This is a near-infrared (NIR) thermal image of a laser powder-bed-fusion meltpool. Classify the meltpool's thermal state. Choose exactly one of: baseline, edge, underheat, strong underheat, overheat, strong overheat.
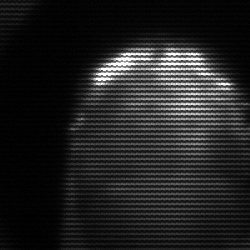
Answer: edge